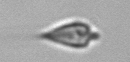
Label: Oxytoxum